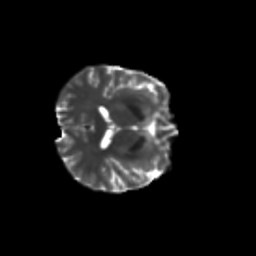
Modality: T2w
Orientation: axial
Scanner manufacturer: siemens
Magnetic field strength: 3 T
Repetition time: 9.2 s
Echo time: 0.084 s